Question: I am having an issue with Visual Studio. I am unable to use SQLParameter in my code:
'''
var returnParameter = new SQLParameter("@SqlStatement", SqlDbType.VarChar);
returnParameter.Direction = ParameterDirection.Output;
cmd.Parameters.Add(returnParameter);
'''
Visual Studio Info:
'''
Microsoft Visual Studio Ultimate 2013
Version 12.0.31101.00 Update 4
Microsoft .NET Framework
Version 4.5.51641
'''
Also here is a screen shot:

I am using the namespace:
'''
using System.Data.SqlClient;
'''
Can some please tell me why VS doesn't recognize the SQLParameter and what I can do to discover the reason why?
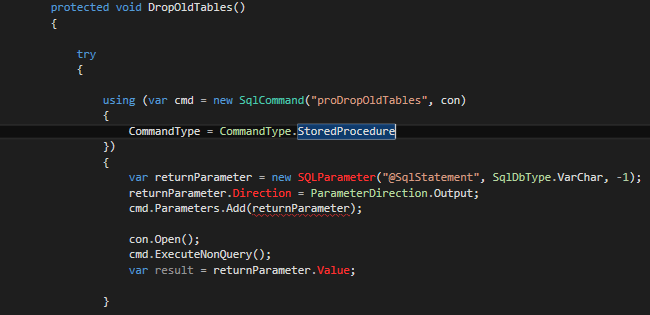
Answer: Class names are case sensitive. You should have
'''
var returnParameter = new SqlParameter("@SqlStatement", SqlDbType.VarChar);
'''
See: <URL>